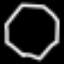
Label: octagon